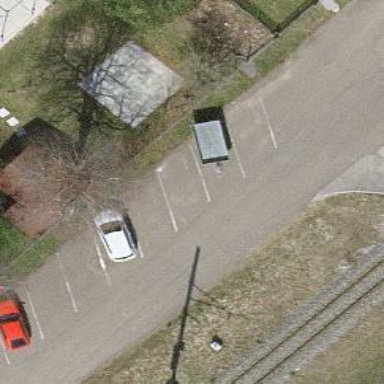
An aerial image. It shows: Parking area with surface.